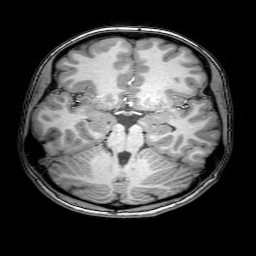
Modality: T1w
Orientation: coronal